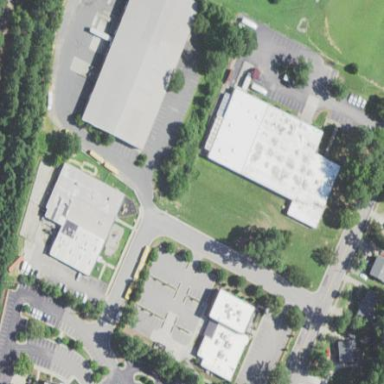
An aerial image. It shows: Commercial building.